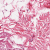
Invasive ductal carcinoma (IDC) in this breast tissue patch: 0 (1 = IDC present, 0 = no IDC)